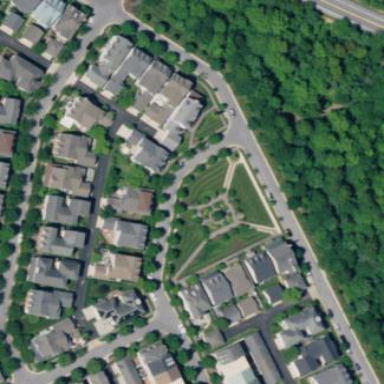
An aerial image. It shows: Village green area.